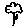
Label: flower